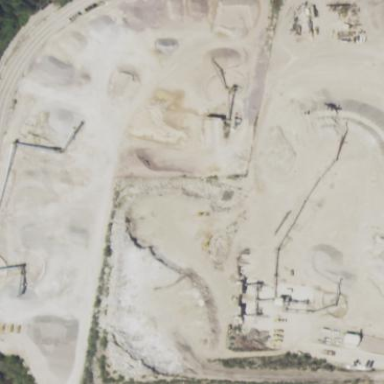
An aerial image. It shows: Quarry area.